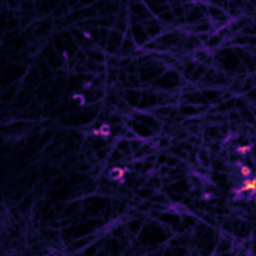
Label: Super-resolution F-actin image